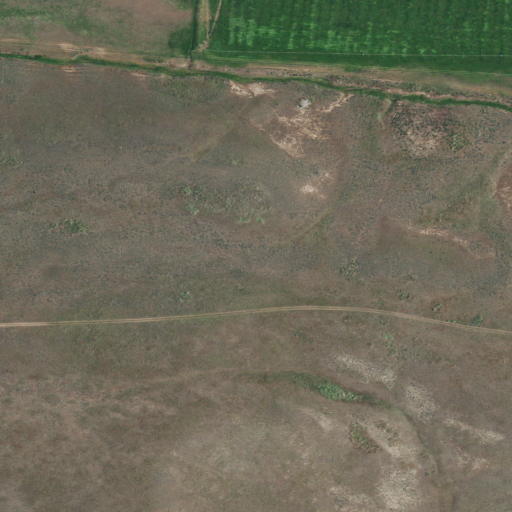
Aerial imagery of plain(s) in Oregon named Blann Meadow containing grassland and shrub